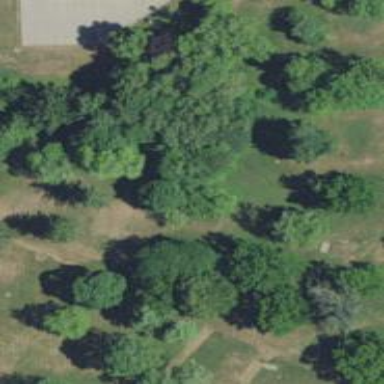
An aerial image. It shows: Disc golf basket.